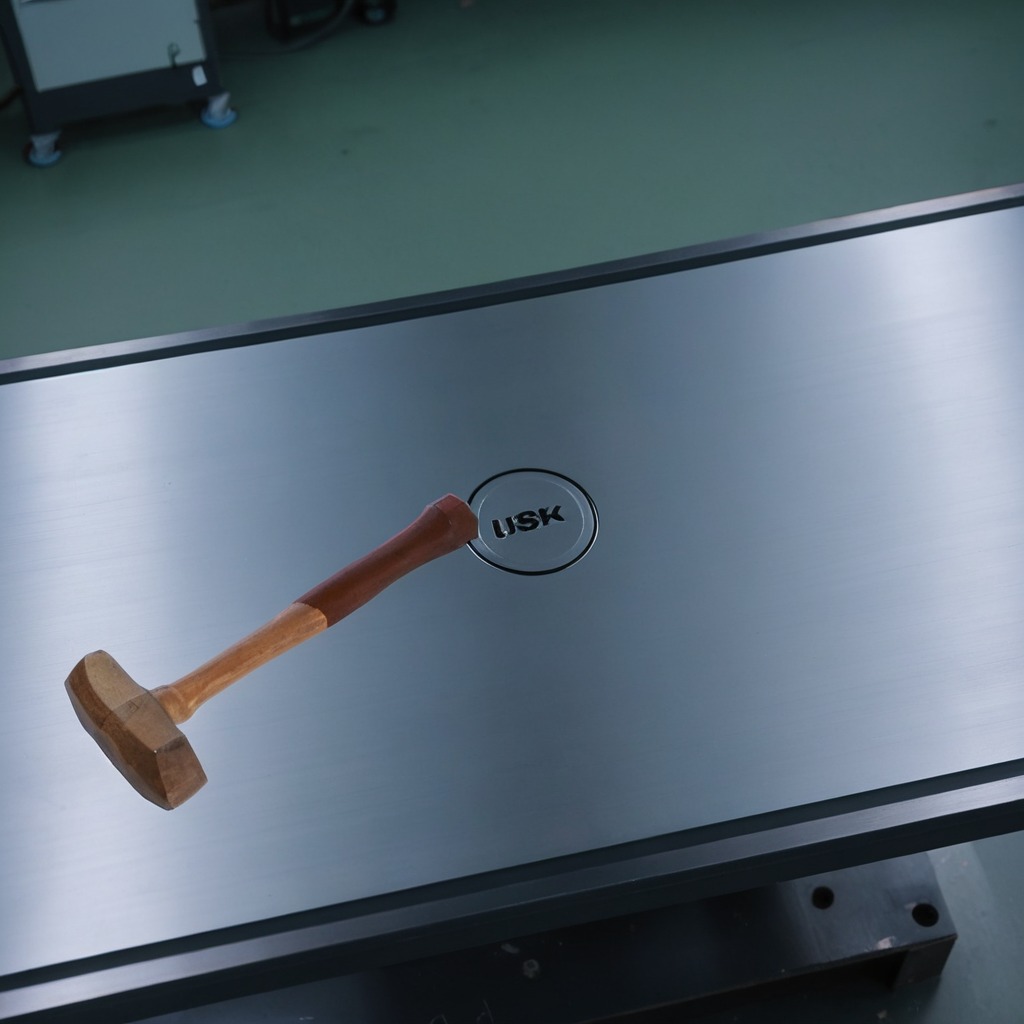
A hammer is lying on a metal table in a machine shop under fluorescent lights.